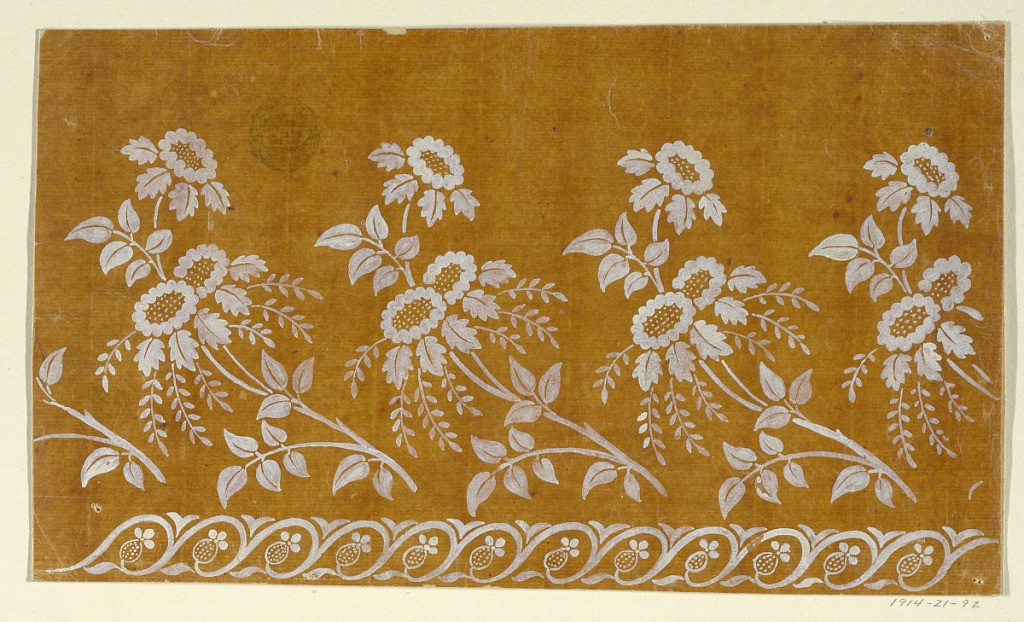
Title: Design for an Embroidered or Woven Horizontal Border of the "Fabrique de St. Ruf"
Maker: Fabrique de Saint Ruf, Lyon, France
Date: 1805–1815
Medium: Brush and white gouache on glazed tracing paper pasted on paper
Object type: Drawing
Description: Undulating flower boughs stand in a row over a border composed of scrolls with pomegranates and leaves; forked leaves are shown in the wedges.